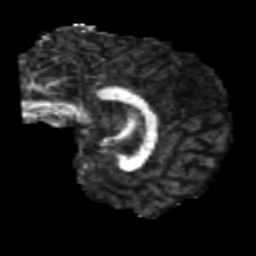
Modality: FA
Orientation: sagittal
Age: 23
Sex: male
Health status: healthy
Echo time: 0.074 s